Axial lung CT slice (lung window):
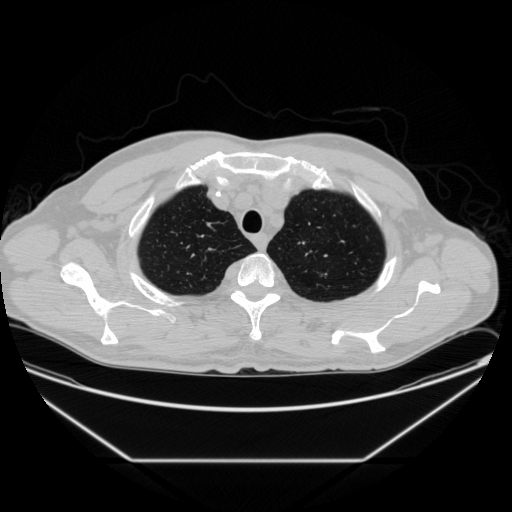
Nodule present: no